Question: I am trying to create a custom color map which combines interpolated and discretized color segments. I am hoping that matplotlib's <URL> can provide such functionality. My test case was to create a 10x10 matrix where row 0 is filled with 0's, row with with 1's, etc. I then attempt to create a color map which interpolates from black to blue, then discretely cuts to red, and then interpolates from red to white. The expected discrete transition from blue to red is not discrete, and instead demonstrates an unexpected interpolation.
'''
import matplotlib.pyplot as plt
import matplotlib as m
import numpy as np
mat = np.ndarray((10,10))
for i in xrange(10):
mat[i] = i
colors = ['black', 'blue', 'red', 'white']
index = [0.0, 0.5, 0.5, 1.0]
indx_clr = zip(index, colors)
cm = m.colors.LinearSegmentedColormap.from_list('blue_red', indx_clr, 256)
plt.imshow(mat, cmap=cm)
plt.show()
'''
The unexpected interpolation is shown below, thanks to runnerup.

I have 2 questions.
1. Why is the blue region interpolated into the red region?
2. How can I create a color map which combines discrete and interpolated color segments?
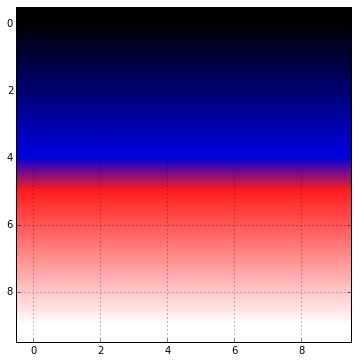
Answer: This is happening because the default interpolation of 'imshow' is bilinear. Setting it to ''none'' will probably make colors appear as you expect.
So add:
'''
plt.imshow(mat, cmap=cm, interpolation='none')
'''
Then it will look like:

If you increase the size of the matrix you will notice that the edge between red and blue is discrete as expected while the rest is interpolated: